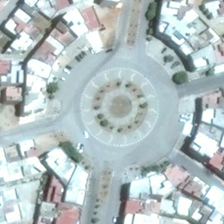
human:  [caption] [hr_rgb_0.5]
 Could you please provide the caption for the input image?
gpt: many buildings are around a circle square .

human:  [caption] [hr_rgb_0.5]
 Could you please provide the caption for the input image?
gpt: many buildings are around a circle square .

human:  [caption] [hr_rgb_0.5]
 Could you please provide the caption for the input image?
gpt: many buildings are around a circle square .

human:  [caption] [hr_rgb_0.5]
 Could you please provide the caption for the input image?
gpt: many buildings are around a circle square .

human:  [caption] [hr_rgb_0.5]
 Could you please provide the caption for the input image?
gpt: many buildings are around a circle square .